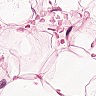
Metastatic tissue present: no